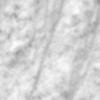
Label: no_change